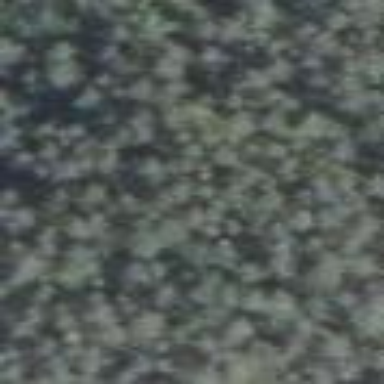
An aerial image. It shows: Needle-leaved woodland.